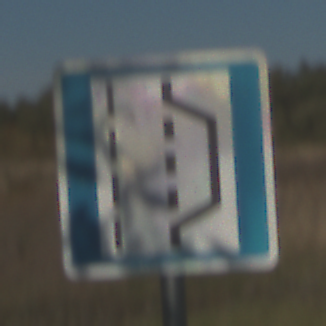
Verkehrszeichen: NothalteUndPannenbucht
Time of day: MorningAfternoon
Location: Outdoor (Nature)
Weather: Clear
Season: Autumn
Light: Natural